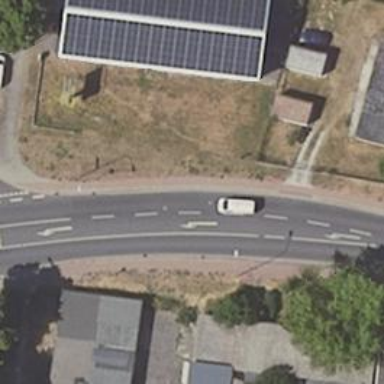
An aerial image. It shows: Primary highway with asphalt surface. It has sidewalks on both sides and cycle track.